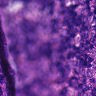
Metastatic tissue present: yes